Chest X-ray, AP view. Patient: 64 years old, sex F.
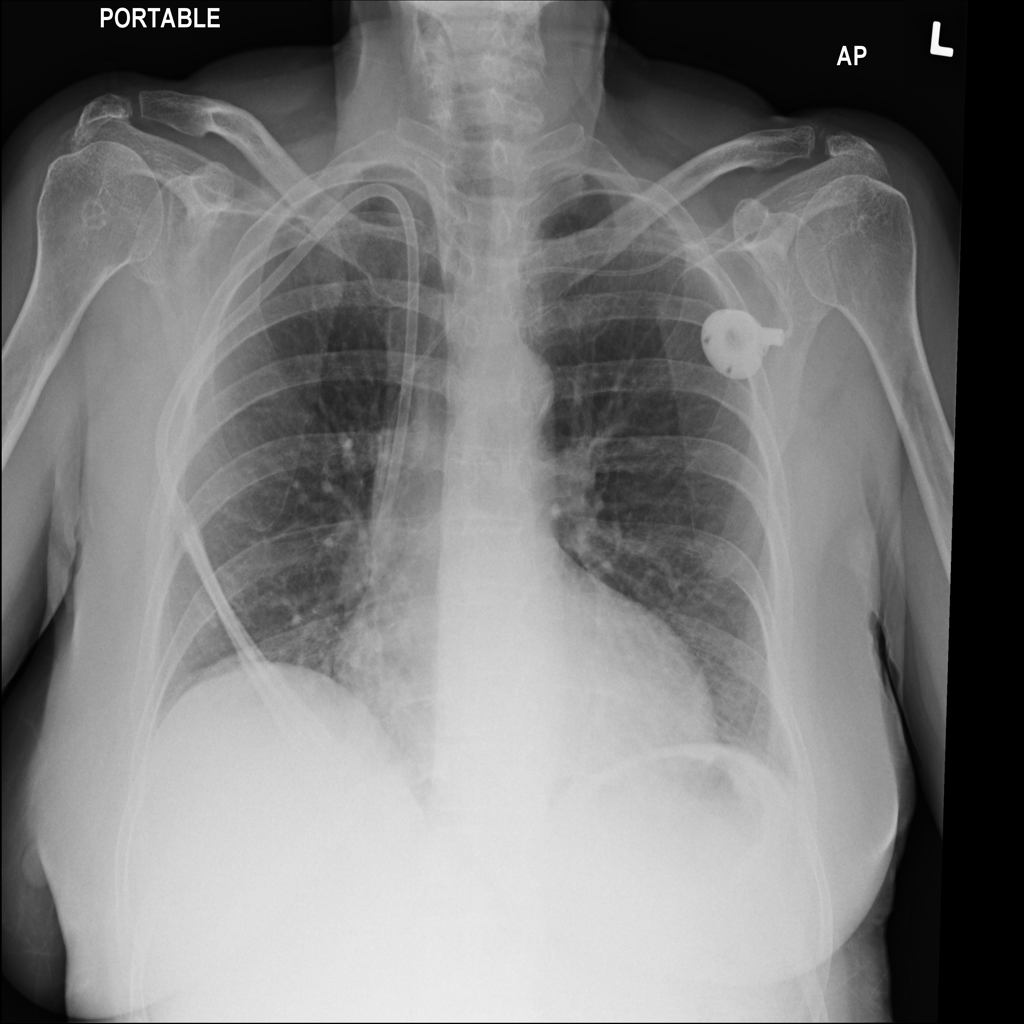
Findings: No Finding